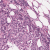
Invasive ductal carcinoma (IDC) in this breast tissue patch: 1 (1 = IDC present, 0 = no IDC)